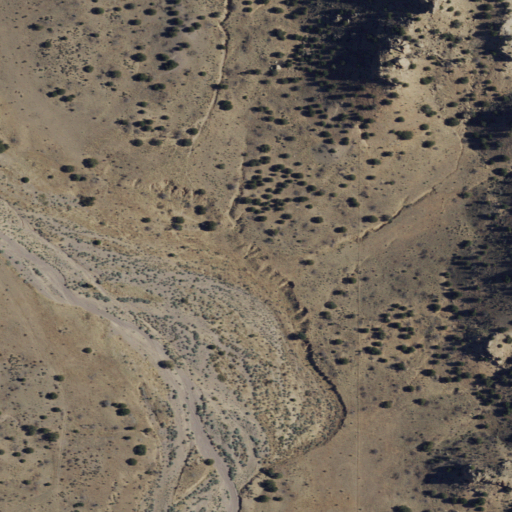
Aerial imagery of valley in New Mexico named Cañon Seco containing shrub and evergreen forest